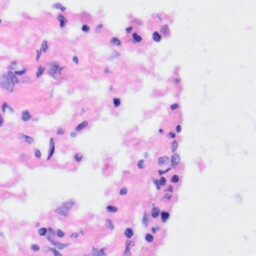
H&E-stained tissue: Liver